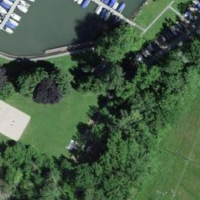
EUNIS habitat code: 23
Species observed at this site:
Tachybaptus ruficollis
Chroicocephalus ridibundus
Phalacrocorax carbo
Larus michahellis
Podiceps cristatus
Cygnus olor
Ardea alba
Fulica atra
Mareca strepera
Anas platyrhynchos
Aythya ferina
Aythya fuligula
Motacilla alba